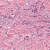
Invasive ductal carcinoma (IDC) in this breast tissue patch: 0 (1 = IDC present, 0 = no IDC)